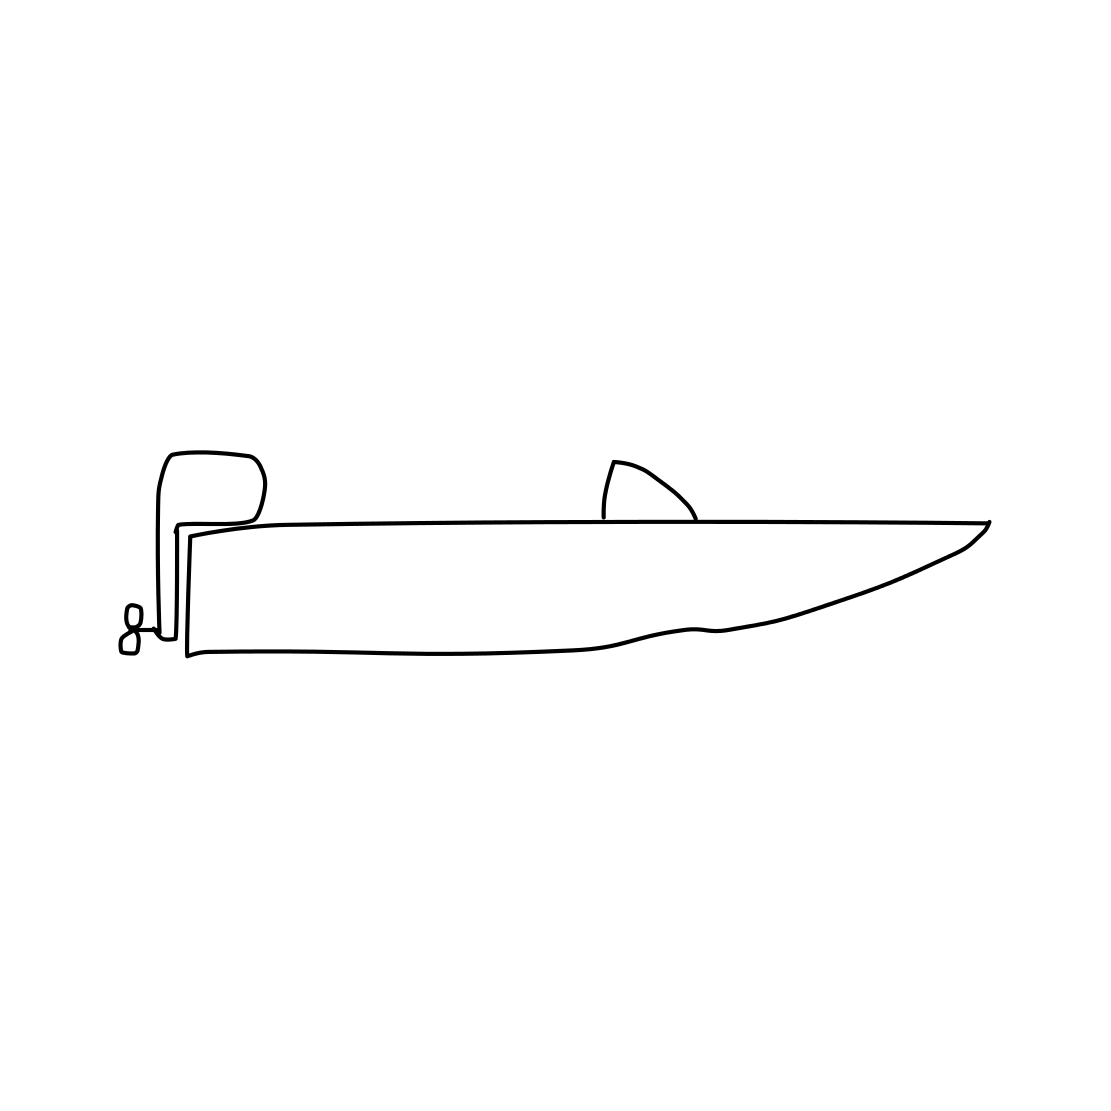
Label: speed-boat